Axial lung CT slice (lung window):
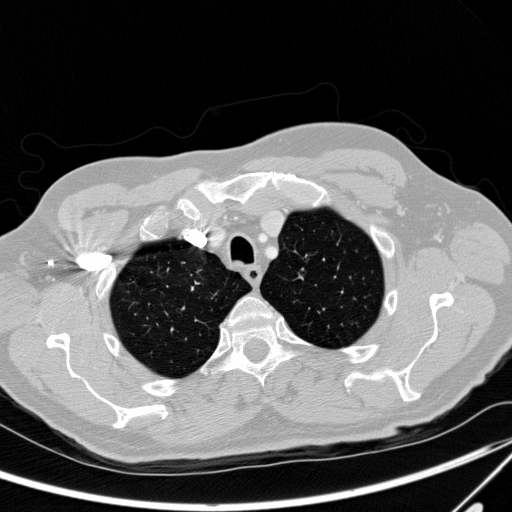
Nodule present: no